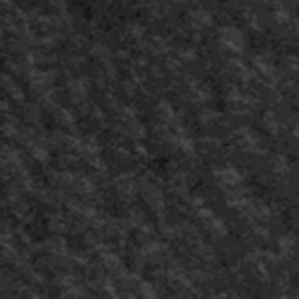
Label: frost